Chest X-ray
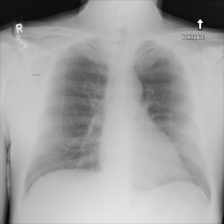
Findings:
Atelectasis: negative
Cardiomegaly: negative
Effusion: negative
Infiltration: negative
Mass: negative
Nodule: negative
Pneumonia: negative
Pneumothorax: negative
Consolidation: negative
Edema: negative
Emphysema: negative
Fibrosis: negative
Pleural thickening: negative
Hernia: negative